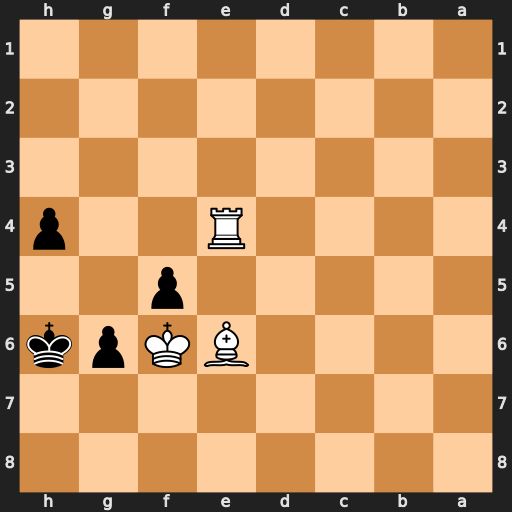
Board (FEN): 8/8/4BKpk/5p2/4R2p/8/8/8
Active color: b
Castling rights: -
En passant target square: -
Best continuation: fxe4 Bd5 e3 Bf3 h3 Ke5 h2